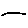
Label: line